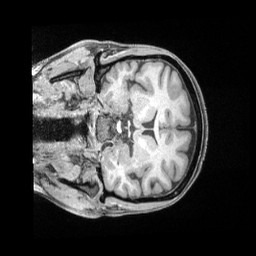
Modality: T1w
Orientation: coronal
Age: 34
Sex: female
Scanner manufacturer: siemens
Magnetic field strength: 3 T
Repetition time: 2 s
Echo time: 0.00211 s